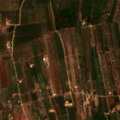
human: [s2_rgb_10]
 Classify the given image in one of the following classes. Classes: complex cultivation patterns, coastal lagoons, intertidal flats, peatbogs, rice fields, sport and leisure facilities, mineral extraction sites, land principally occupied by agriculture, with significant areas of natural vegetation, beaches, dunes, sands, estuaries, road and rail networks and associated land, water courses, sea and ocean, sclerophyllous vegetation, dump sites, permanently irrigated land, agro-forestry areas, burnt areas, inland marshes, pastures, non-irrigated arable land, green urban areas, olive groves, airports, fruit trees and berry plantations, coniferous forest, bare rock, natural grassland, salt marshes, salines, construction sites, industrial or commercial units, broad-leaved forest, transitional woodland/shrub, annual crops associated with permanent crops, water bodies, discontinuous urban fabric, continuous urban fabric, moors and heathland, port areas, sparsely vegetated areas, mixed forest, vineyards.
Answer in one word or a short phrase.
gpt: fruit trees and berry plantations